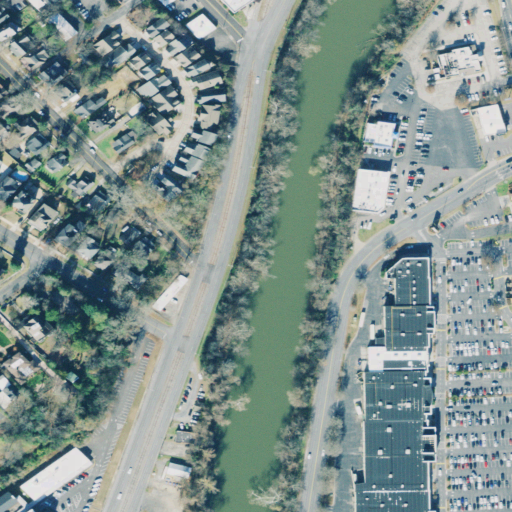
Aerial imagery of island in Georgia named Perkins Island (historical) containing medium intensity development, low intensity development, high intensity development, open water, and open development